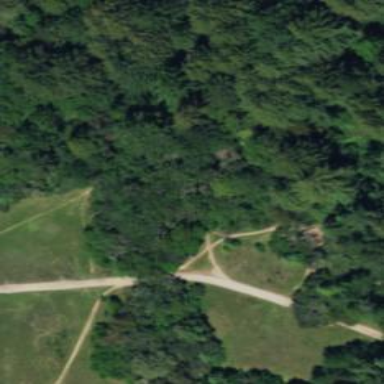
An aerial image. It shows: Path.